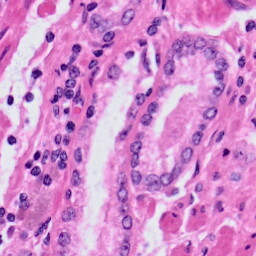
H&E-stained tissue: Prostate